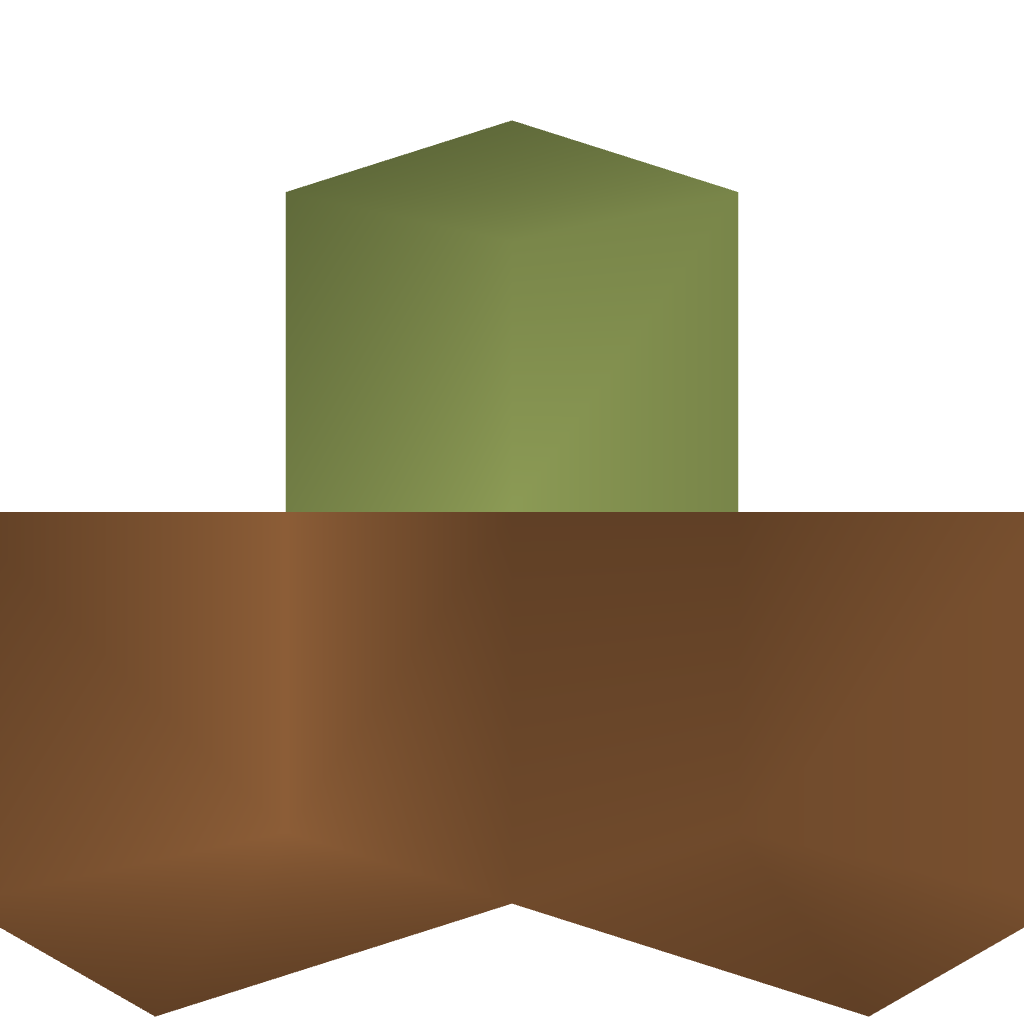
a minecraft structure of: Hover Lamp